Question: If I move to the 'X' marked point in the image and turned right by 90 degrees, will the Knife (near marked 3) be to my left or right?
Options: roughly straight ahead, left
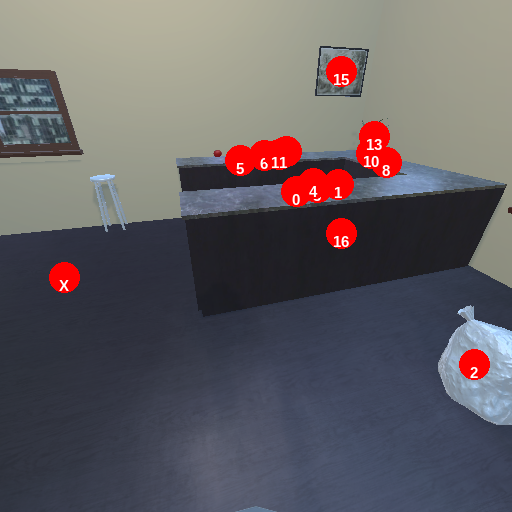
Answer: roughly straight ahead